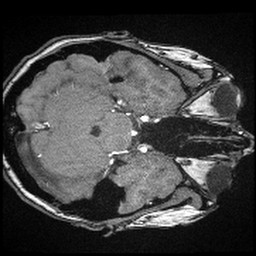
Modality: angio
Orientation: axial
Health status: ill
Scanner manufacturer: siemens
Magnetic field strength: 1.5 T
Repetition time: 0.024 s
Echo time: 0.007 s